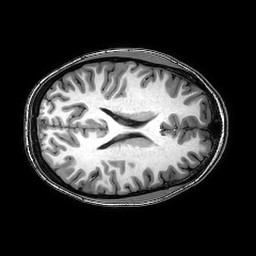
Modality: T1w
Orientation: axial
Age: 23
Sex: female
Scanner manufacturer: philips
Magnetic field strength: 3 T
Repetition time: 0.008202 s
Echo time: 0.00377 s